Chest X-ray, PA view. Patient: 54 years old, sex F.
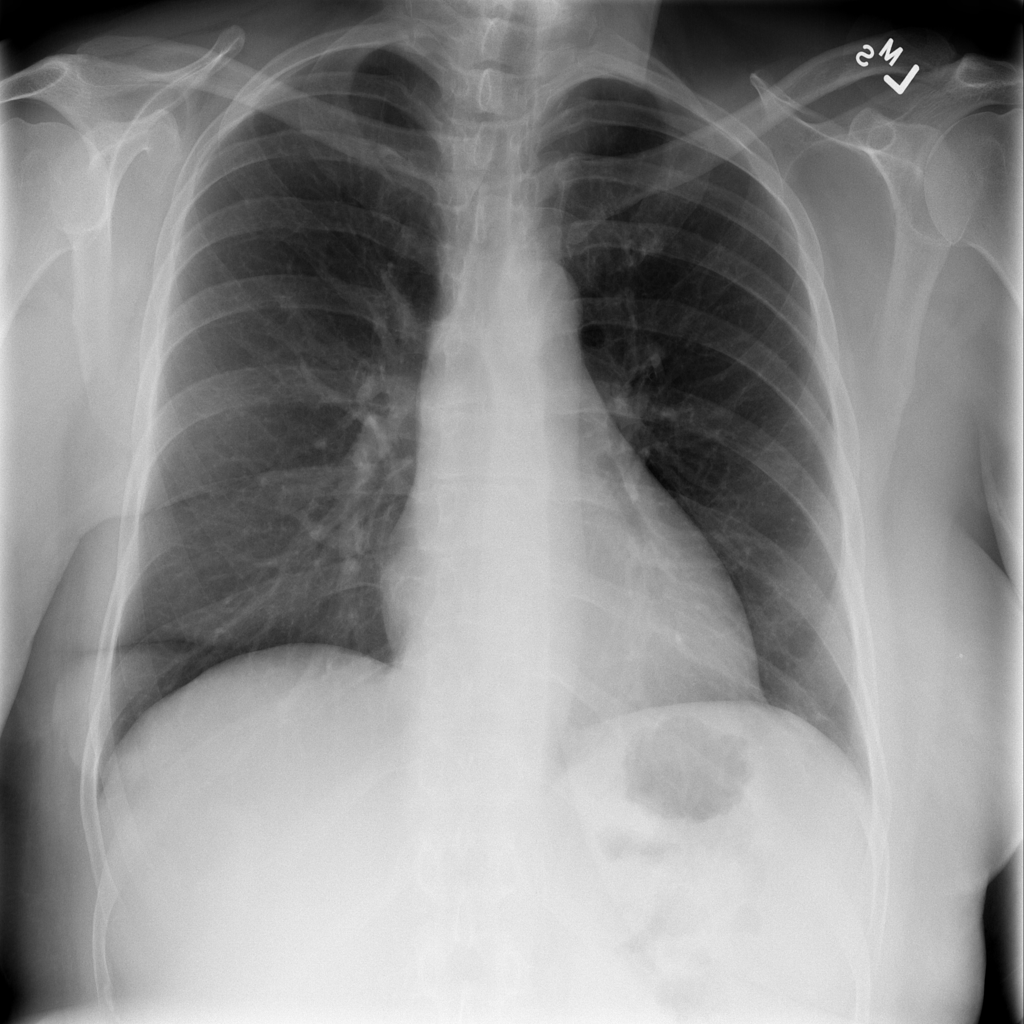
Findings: No Finding